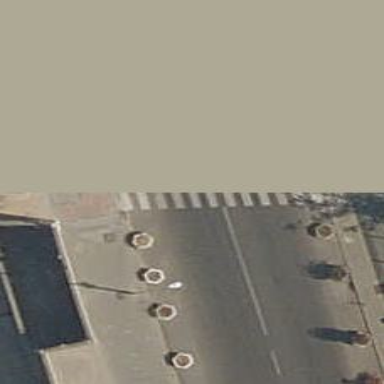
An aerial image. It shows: Marked road crossing.